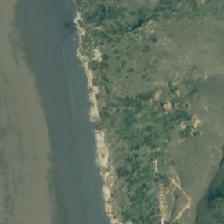
Land cover: grose_broom